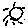
Label: sun